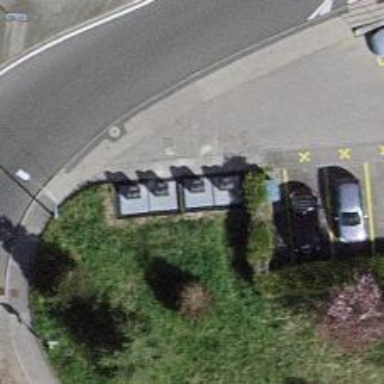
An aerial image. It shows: Recycling container at amenity designated for recycling.